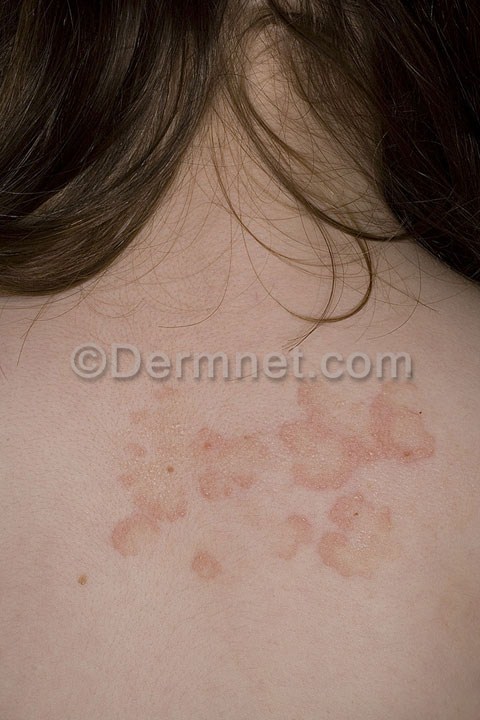
Disease: Urticaria Hives